Chest X-ray. View position: PA
Patient age: 42
Patient sex: F
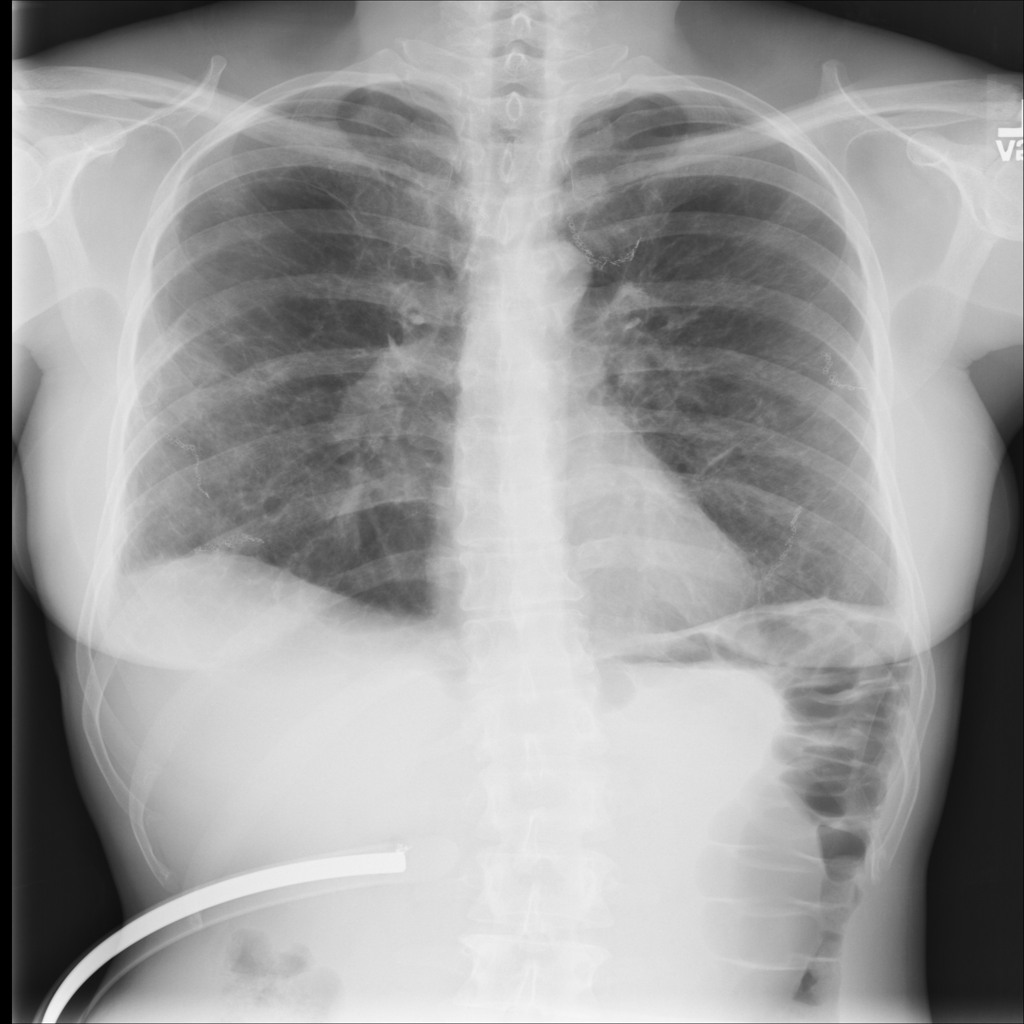
Finding: Pneumothorax